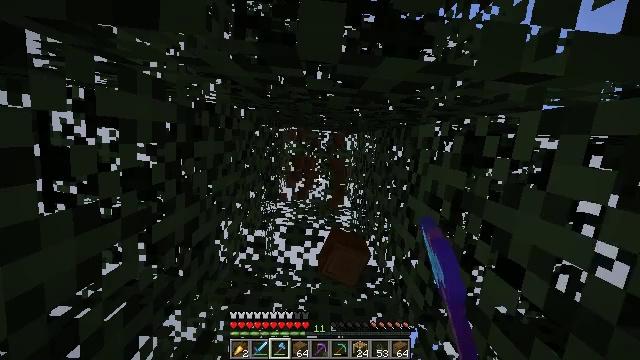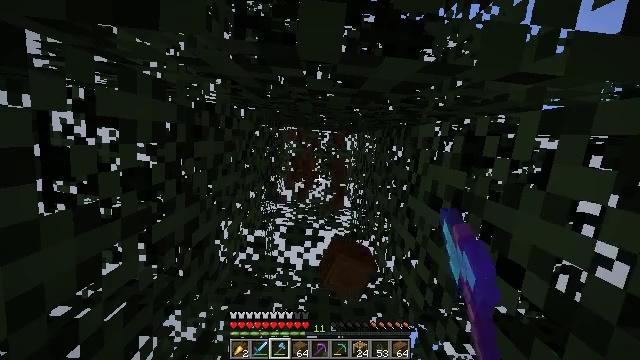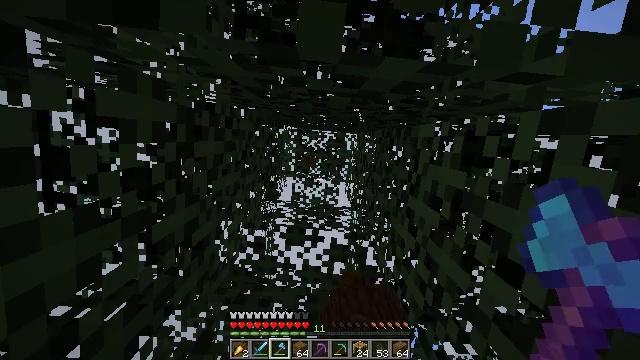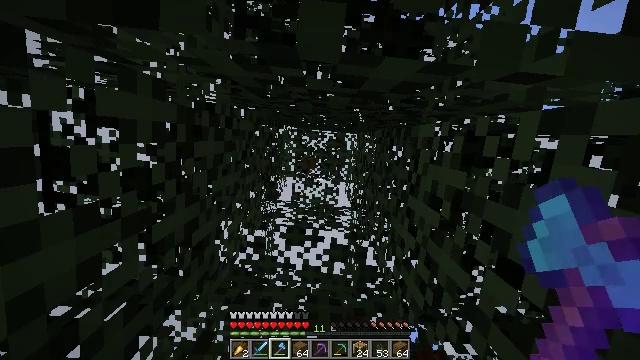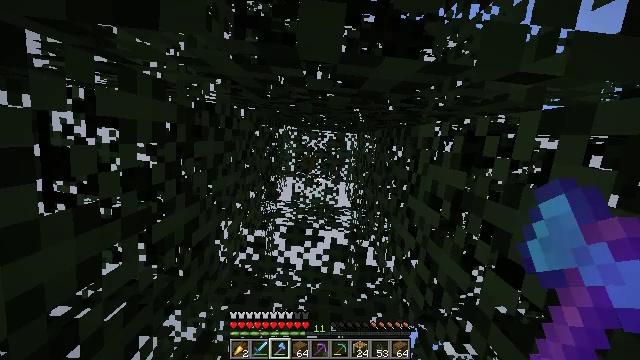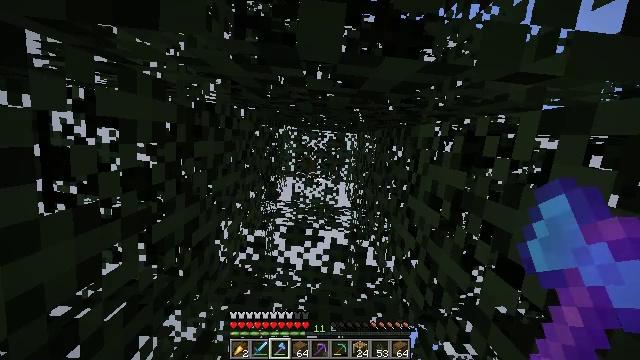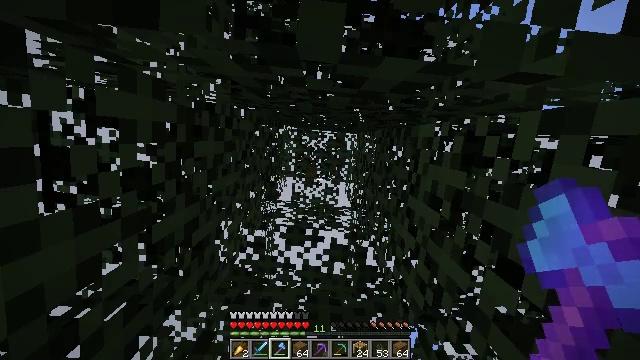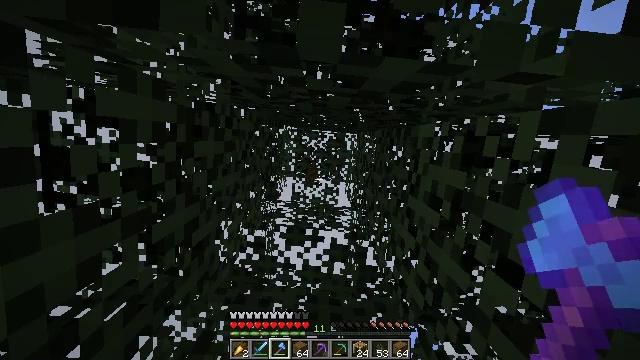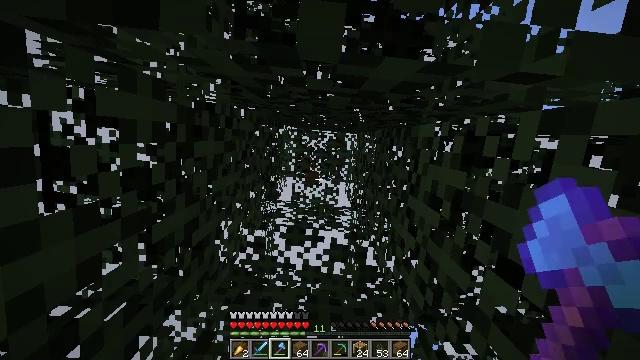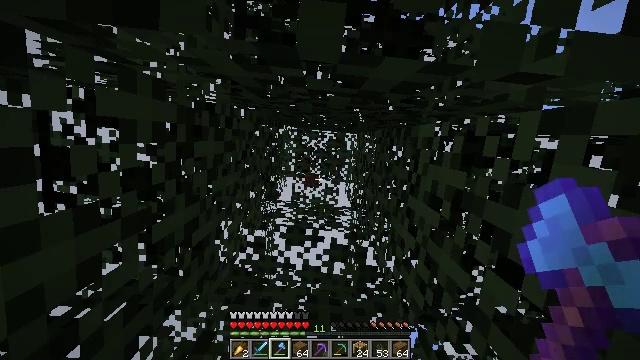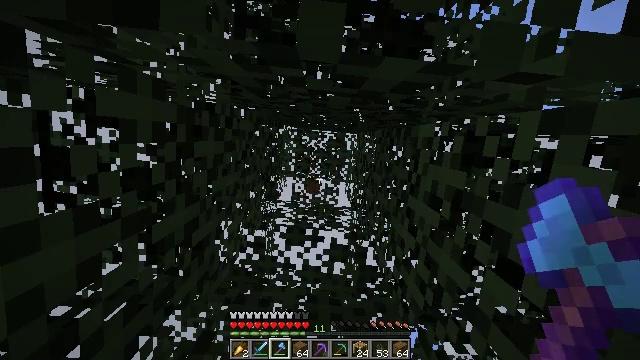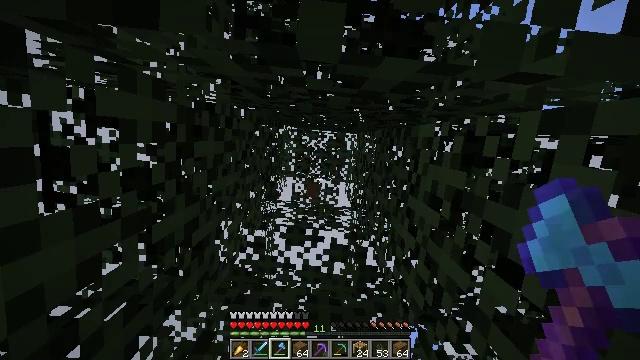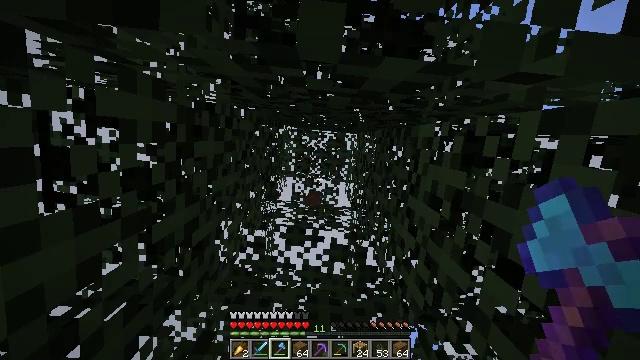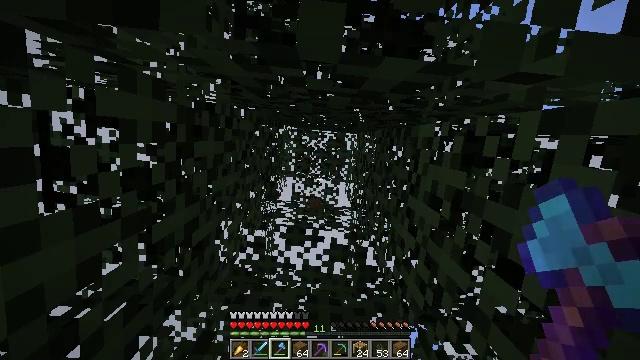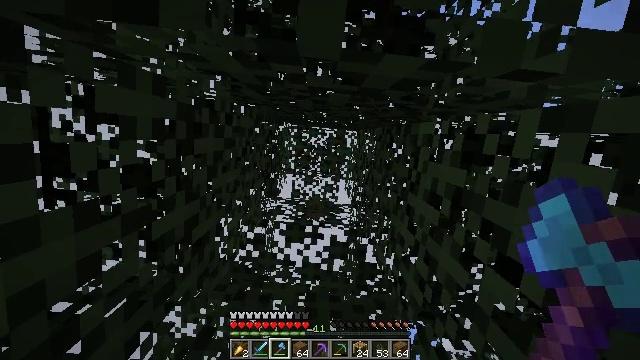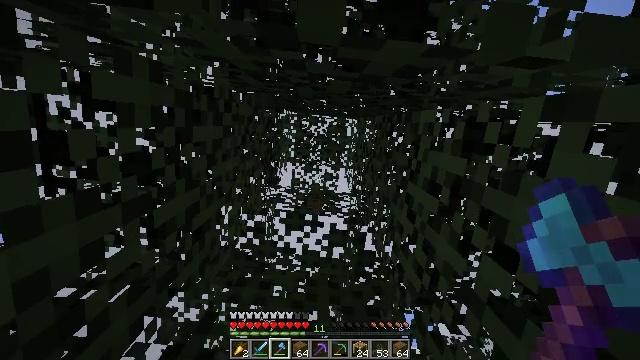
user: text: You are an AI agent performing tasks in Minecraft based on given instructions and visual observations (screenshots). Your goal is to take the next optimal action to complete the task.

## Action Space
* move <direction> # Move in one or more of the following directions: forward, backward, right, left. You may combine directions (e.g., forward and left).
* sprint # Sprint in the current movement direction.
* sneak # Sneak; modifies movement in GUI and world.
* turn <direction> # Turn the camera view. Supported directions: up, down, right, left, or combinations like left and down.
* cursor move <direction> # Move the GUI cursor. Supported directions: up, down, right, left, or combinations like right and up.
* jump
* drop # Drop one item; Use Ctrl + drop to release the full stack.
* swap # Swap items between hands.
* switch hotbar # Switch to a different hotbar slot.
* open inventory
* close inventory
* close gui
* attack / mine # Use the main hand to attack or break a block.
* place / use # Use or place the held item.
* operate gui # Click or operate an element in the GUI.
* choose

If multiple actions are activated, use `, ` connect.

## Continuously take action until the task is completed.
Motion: motion action
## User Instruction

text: Gather spruce leaves to collect foliage.
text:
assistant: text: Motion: attack / mine
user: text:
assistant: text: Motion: no_op
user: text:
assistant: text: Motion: no_op
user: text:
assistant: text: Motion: no_op
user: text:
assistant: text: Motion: no_op
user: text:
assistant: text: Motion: no_op
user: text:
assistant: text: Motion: no_op
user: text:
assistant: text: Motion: no_op
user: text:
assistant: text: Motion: no_op
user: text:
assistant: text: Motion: no_op
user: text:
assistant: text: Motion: no_op
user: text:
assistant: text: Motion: no_op
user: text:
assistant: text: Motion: no_op
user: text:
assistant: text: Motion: no_op
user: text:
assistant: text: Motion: turn down
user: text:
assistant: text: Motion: turn down
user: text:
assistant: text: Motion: turn down
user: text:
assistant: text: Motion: no_op
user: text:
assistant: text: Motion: attack / mine
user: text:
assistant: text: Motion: attack / mine
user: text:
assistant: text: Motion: attack / mine
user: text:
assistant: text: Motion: attack / mine
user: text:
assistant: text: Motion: attack / mine
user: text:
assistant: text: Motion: attack / mine
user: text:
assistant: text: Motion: attack / mine
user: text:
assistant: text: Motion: attack / mine
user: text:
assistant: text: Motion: attack / mine
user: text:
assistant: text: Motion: attack / mine
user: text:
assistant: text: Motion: attack / mine
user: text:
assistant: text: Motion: attack / mine